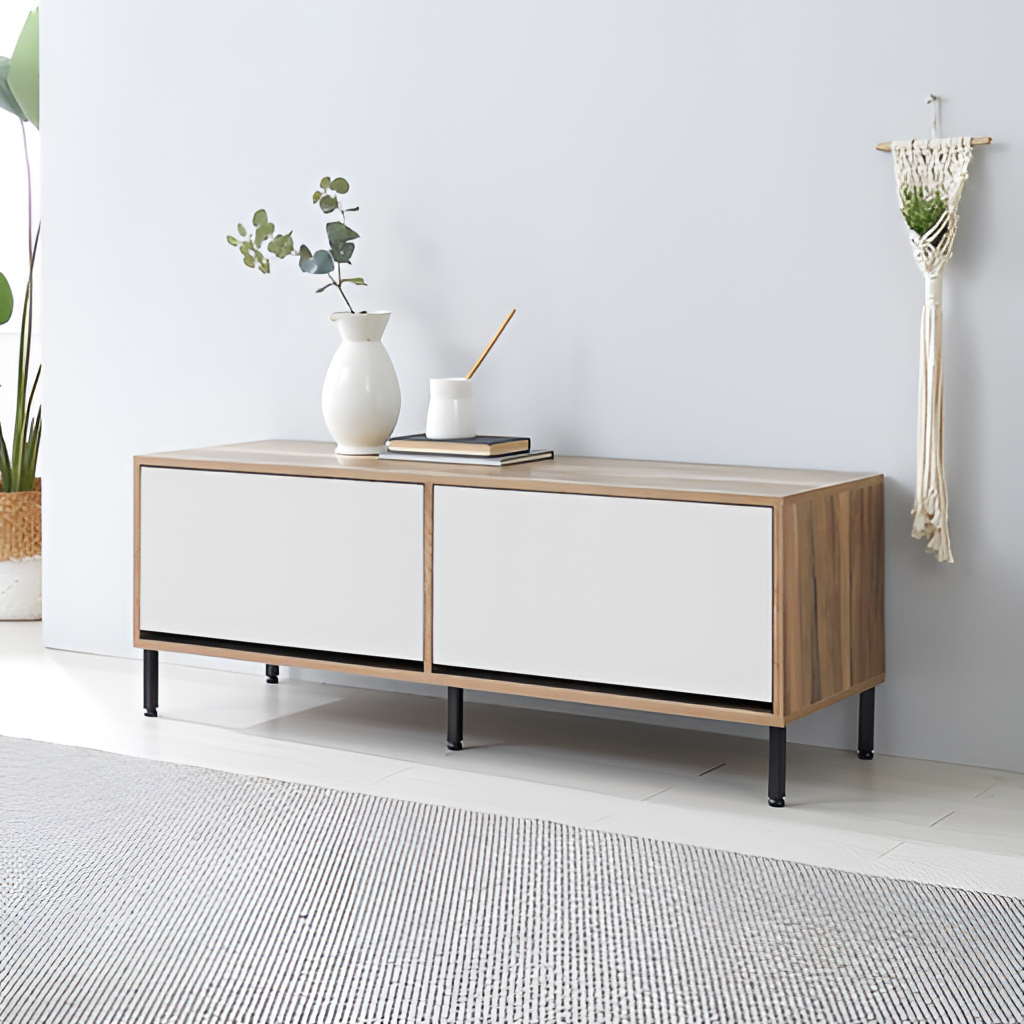
living room, white wood cabinet, paint wallpaper, with solid pattern, white tile flooring, with large square pattern, modern